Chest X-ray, PA view. Patient: 35 years old, sex M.
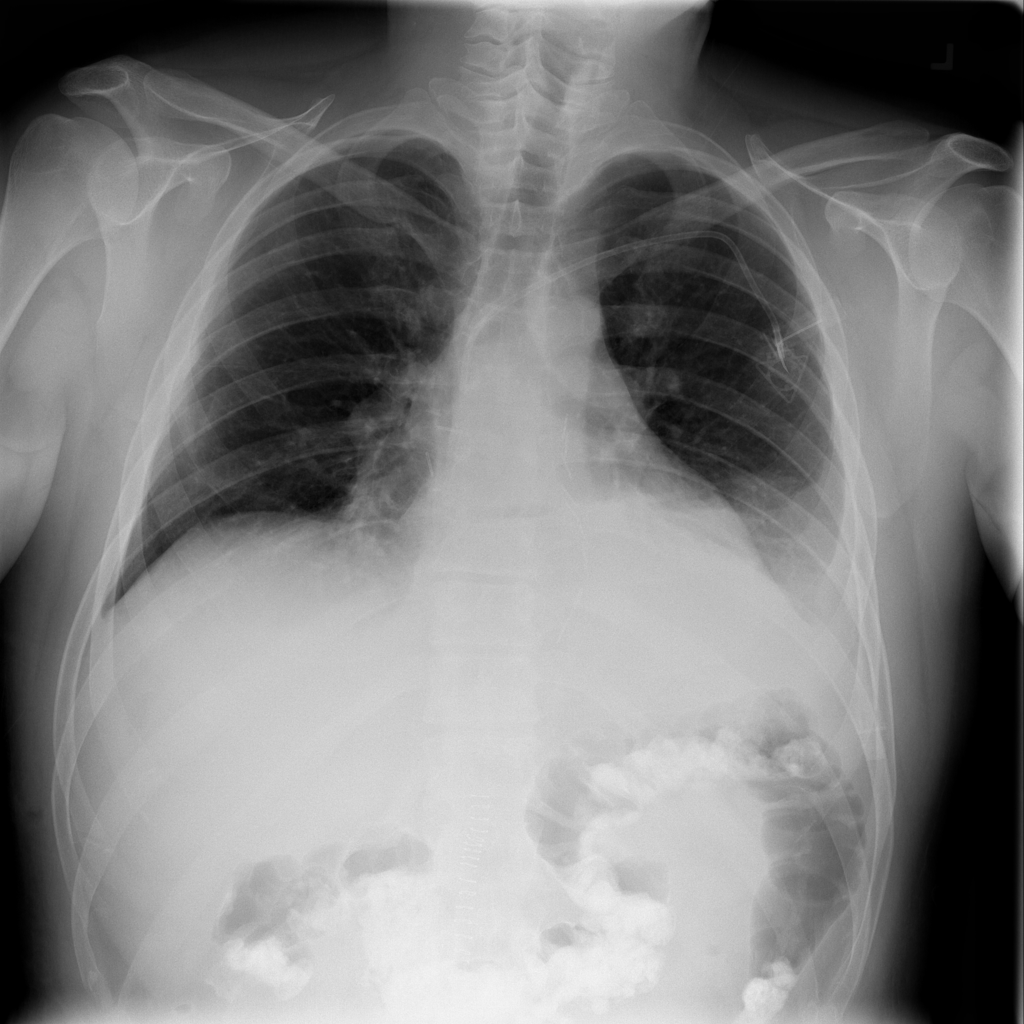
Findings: Consolidation, Pleural_Thickening